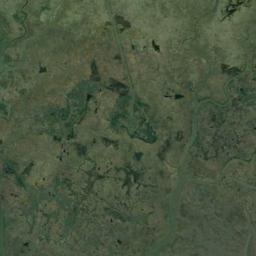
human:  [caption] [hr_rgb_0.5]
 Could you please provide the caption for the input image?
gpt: Numerous waters of different sizes and shapes are surrounded by wetlands .

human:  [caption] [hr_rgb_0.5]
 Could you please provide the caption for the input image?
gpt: About two-fifths of this wetland is water .

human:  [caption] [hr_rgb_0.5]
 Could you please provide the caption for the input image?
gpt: The surface of the lake in a wetland is covered with a large dense dark green and light green mixed plants .

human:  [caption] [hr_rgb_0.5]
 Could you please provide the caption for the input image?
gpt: The wetland consists of bare land and green plants .

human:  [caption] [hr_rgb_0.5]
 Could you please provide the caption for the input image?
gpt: There are many green areas on the wetland .